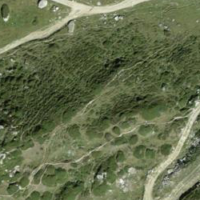
EUNIS habitat code: 26
Species observed at this site:
Geum montanum